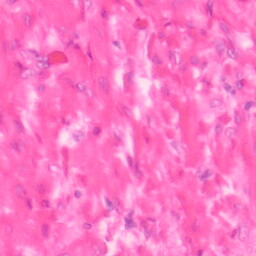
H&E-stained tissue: Colon